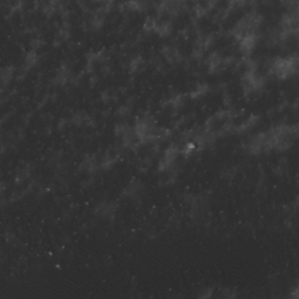
Label: non_frost